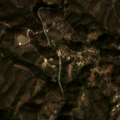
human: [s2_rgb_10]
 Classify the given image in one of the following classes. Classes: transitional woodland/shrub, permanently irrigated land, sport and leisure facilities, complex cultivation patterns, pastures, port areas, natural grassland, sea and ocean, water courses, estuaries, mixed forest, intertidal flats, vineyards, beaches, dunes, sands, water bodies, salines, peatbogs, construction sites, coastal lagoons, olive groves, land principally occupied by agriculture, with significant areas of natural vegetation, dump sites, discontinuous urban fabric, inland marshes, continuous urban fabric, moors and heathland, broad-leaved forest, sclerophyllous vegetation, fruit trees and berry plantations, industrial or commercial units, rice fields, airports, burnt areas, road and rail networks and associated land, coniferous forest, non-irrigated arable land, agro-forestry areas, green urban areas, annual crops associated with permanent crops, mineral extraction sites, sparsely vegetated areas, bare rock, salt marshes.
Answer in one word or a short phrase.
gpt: complex cultivation patterns, broad-leaved forest, sclerophyllous vegetation, transitional woodland/shrub